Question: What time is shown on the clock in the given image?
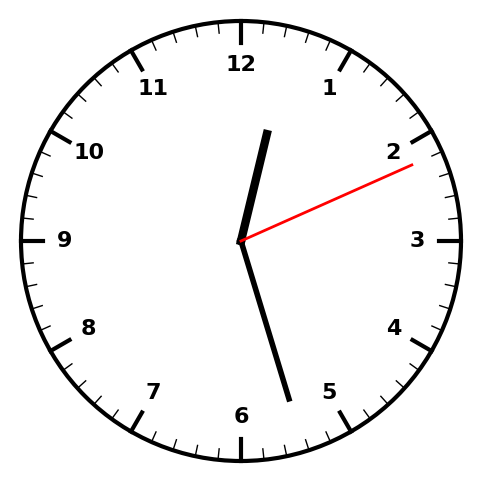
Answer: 12:27:11